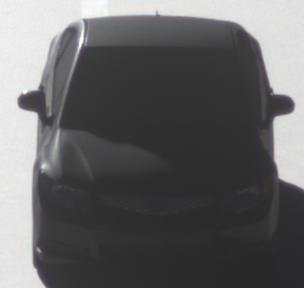
Make: Honda
Model: Civic Limousine 1.8
Detailed model: Civic (IX) Limousine
Model produced from: 2014/05
Model produced until: 2017/06
Doors: 4
Color: black
Road condition: dry road
Daytime: morning or afternoon
Contrast: high contrast